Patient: sex F, age 69
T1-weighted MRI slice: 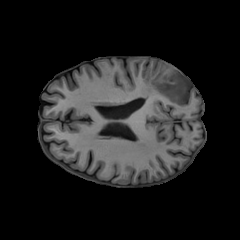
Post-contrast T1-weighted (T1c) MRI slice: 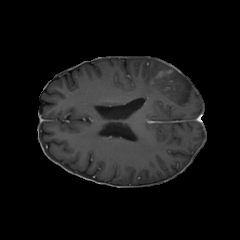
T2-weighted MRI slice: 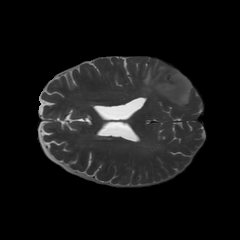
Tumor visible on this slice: yes
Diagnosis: Glioblastoma, IDH-wildtype
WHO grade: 4